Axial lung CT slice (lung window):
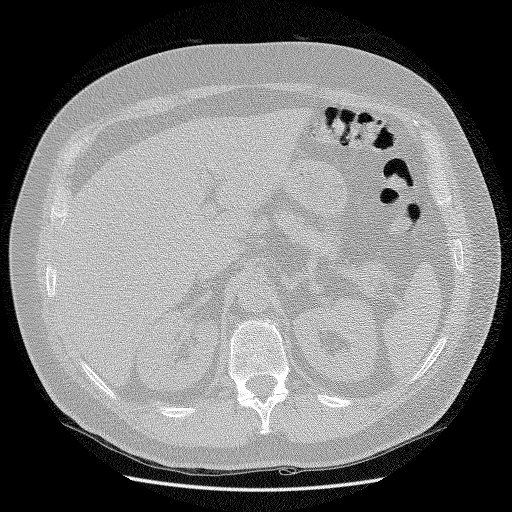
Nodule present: no